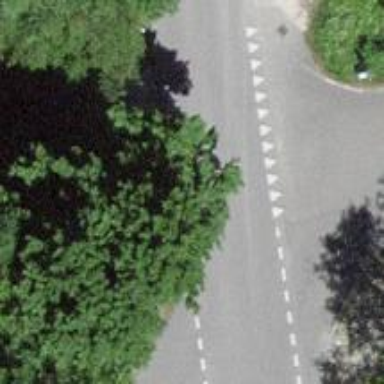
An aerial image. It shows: Tertiary road with asphalt surface.